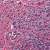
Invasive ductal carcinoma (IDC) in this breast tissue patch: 1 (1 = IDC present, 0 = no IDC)